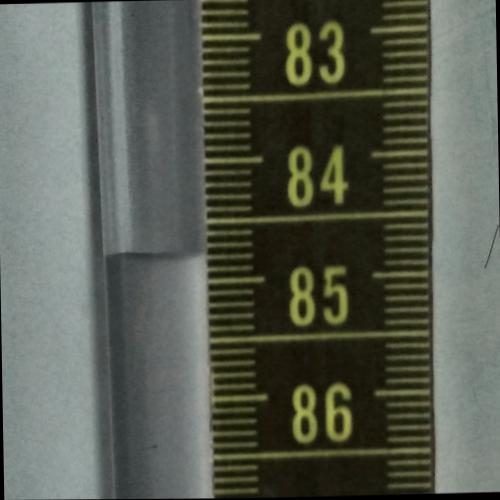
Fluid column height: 84.8 cm